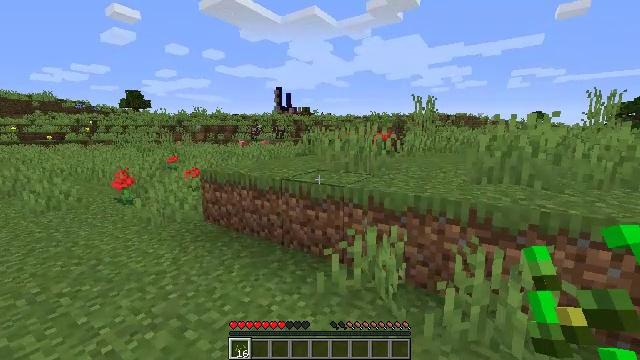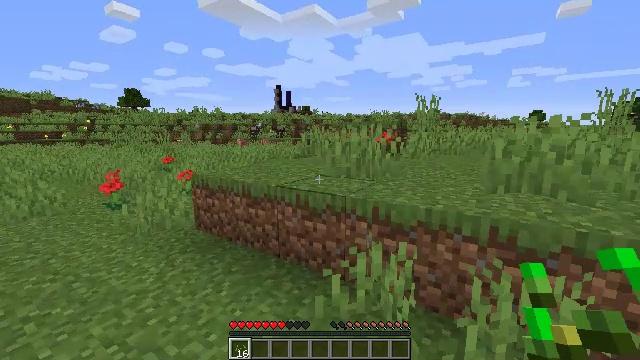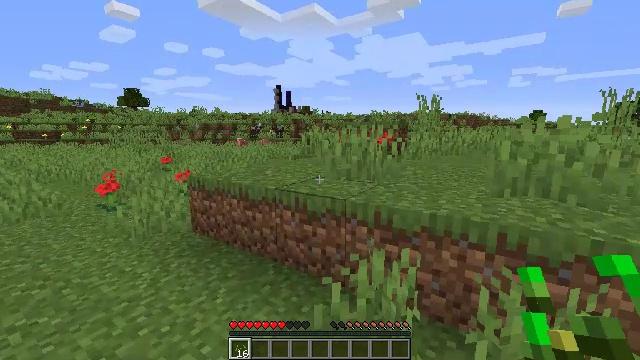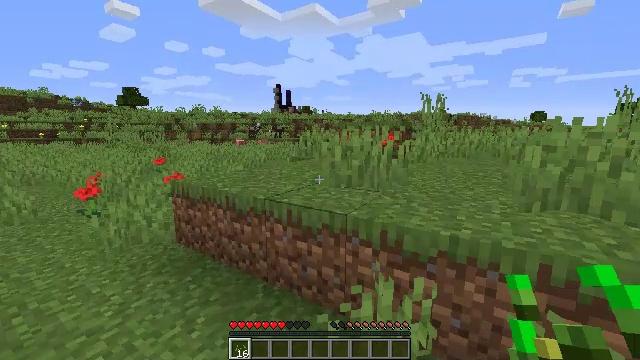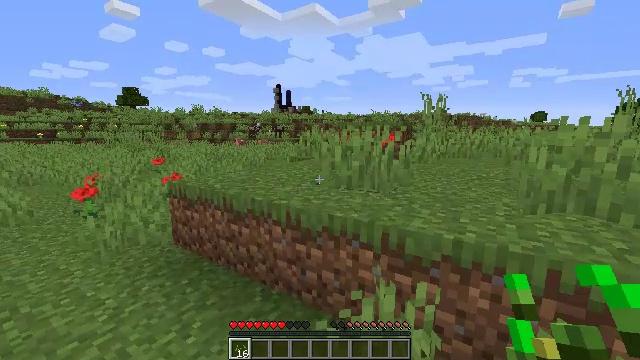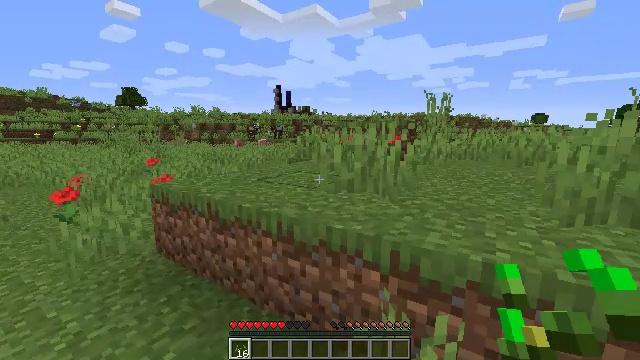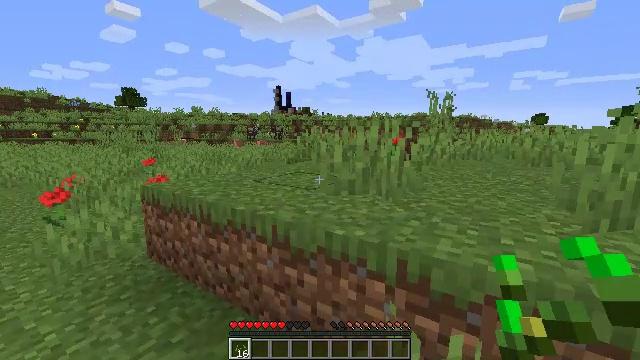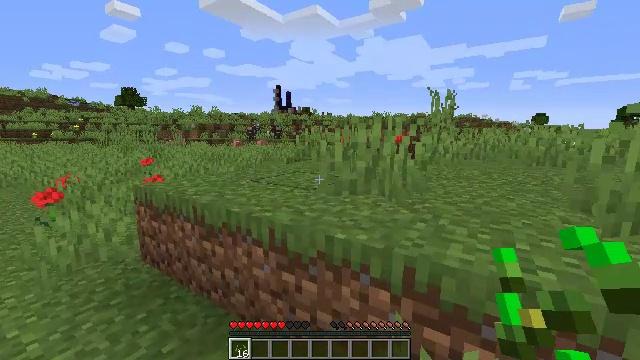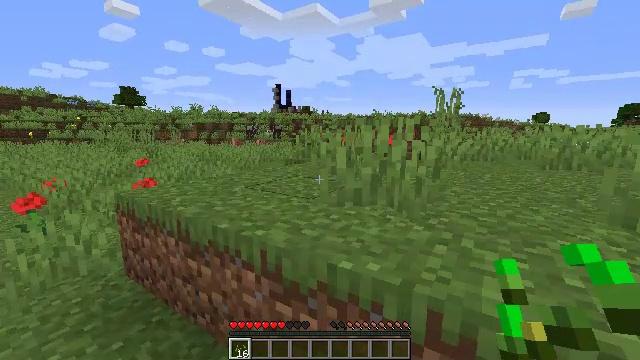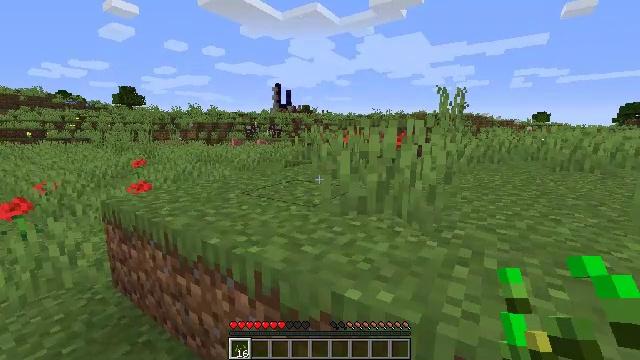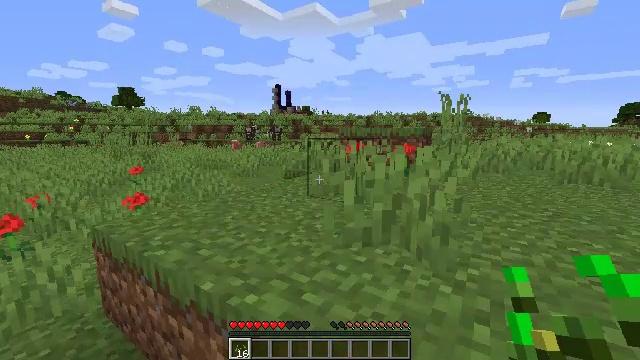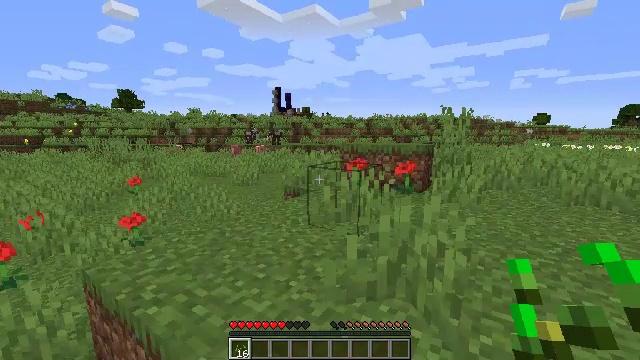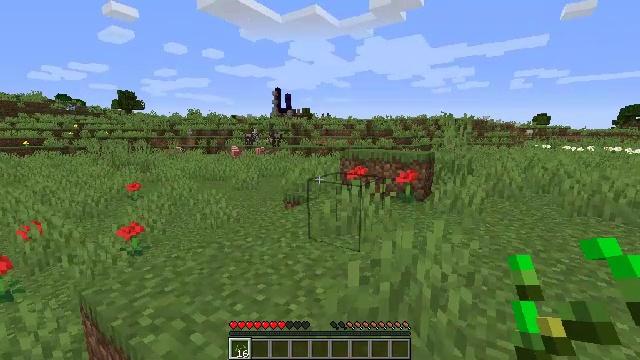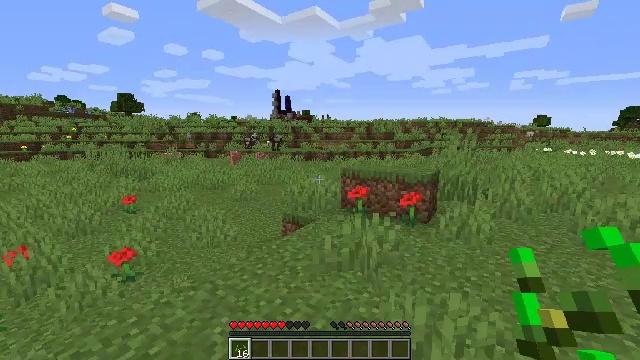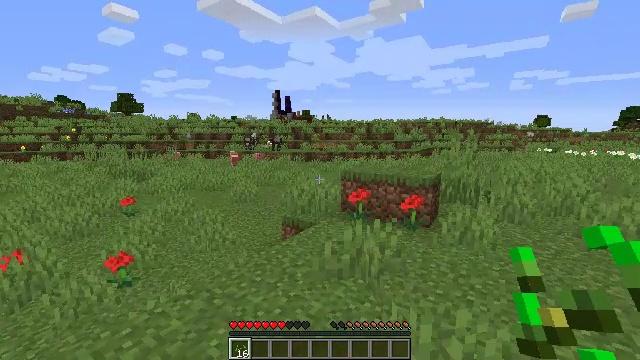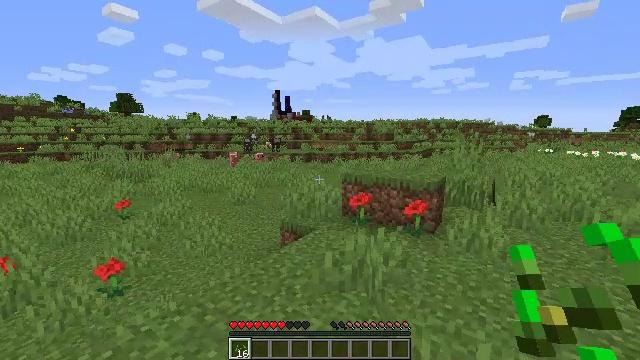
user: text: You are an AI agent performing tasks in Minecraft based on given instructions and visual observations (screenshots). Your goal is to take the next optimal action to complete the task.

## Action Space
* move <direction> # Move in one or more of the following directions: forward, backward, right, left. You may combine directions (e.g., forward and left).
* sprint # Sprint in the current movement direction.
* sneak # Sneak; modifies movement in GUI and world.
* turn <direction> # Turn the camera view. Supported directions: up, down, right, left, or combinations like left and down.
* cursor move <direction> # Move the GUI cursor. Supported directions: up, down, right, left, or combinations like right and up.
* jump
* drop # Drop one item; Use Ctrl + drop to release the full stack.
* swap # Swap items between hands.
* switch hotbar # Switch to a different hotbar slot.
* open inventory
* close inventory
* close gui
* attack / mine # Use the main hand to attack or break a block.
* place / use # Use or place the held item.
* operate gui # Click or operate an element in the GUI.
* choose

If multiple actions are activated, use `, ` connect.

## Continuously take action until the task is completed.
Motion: motion action
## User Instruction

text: Break the grass block.
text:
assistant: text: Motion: move forward
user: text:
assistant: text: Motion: move forward
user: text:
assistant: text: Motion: move forward
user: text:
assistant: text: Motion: move forward
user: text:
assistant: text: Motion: move forward
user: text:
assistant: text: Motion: move forward
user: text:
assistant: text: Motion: move forward
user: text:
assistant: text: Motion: move forward
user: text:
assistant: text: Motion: move forward
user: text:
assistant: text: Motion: move forward, jump
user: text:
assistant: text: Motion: move forward, jump
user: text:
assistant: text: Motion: move forward, jump
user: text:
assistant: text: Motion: move forward, jump
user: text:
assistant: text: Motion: move forward, jump
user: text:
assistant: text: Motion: move forward, jump
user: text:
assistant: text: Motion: move forward, jump
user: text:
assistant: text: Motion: move forward
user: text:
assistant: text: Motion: move forward
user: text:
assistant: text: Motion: move forward
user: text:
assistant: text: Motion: move forward
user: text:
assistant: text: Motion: move forward
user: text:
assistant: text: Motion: move forward
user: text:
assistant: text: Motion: move forward
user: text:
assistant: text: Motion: move forward
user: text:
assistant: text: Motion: move forward
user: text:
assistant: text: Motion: move forward
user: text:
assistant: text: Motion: move forward
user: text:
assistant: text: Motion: move forward
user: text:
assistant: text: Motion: move forward
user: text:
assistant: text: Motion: move forward